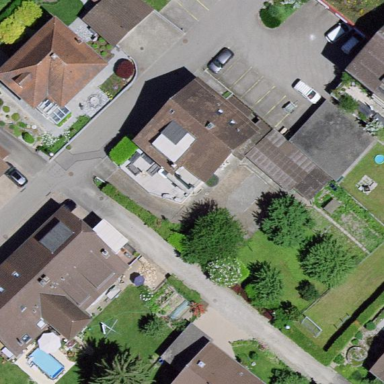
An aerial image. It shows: Residential building.